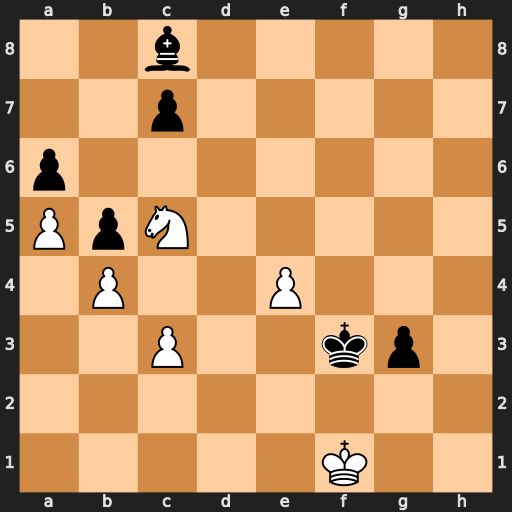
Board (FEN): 2b5/2p5/p7/PpN5/1P2P3/2P2kp1/8/5K2
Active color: w
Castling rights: -
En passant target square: -
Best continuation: e5 Bh3+ Kg1